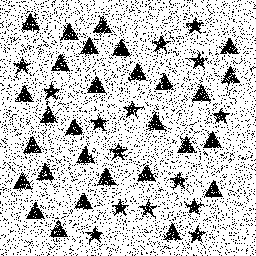
Squares: 0
Triangles: 29
Stars: 15
Total shapes: 44